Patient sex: M
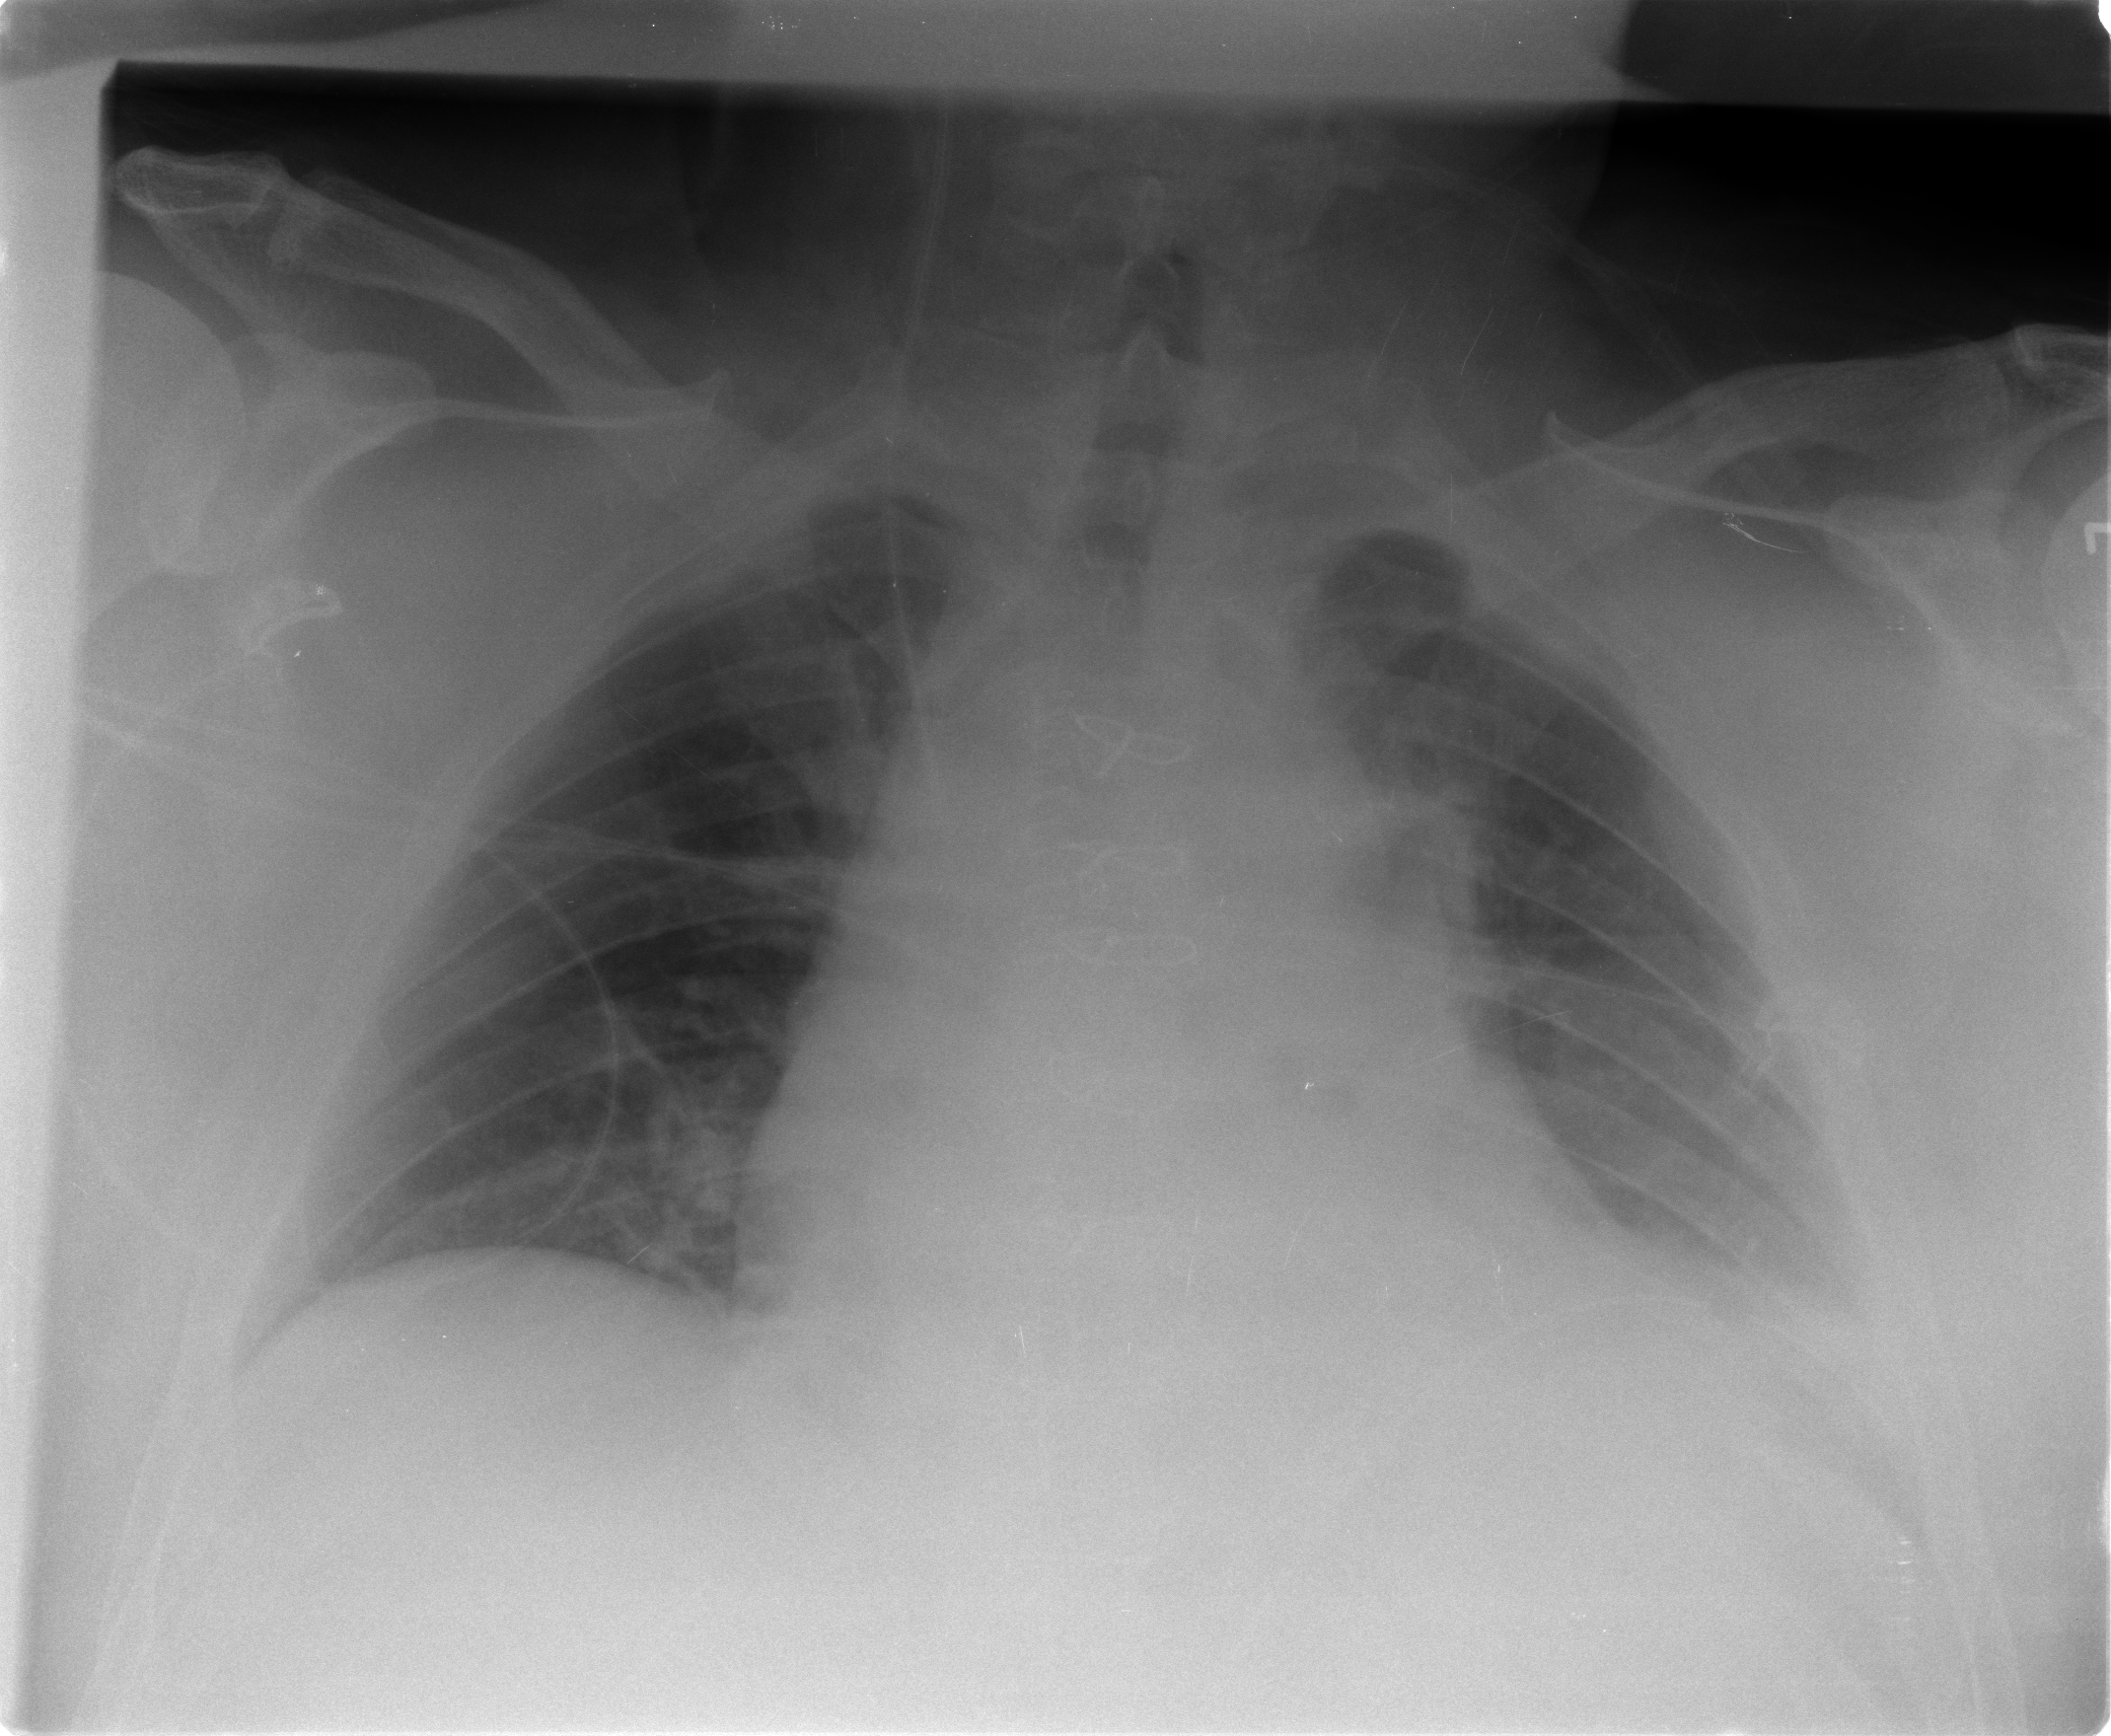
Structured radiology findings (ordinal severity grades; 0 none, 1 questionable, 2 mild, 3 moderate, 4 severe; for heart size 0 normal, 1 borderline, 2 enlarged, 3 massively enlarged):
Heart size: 0
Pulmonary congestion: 0
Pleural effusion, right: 0
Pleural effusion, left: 1
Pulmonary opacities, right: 0
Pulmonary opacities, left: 0
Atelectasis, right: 1
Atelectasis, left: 2